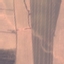
Label: AnnualCrop